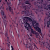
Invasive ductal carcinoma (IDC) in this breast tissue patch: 1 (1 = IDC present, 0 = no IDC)